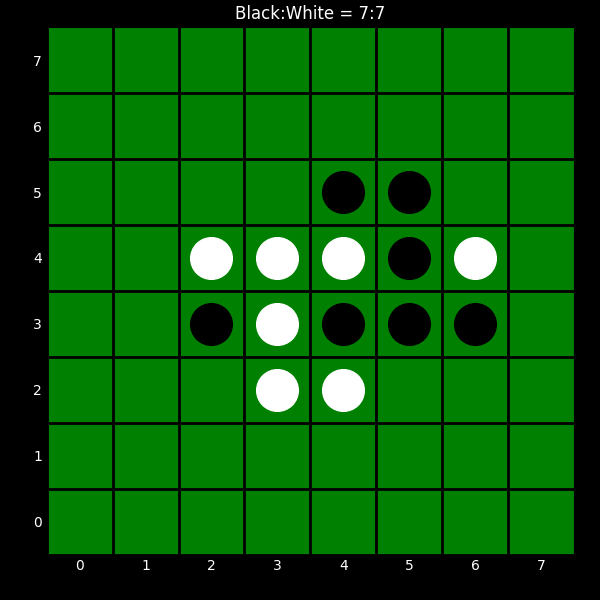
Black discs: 7
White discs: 7